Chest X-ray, AP view. Patient: 64 years old, sex M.
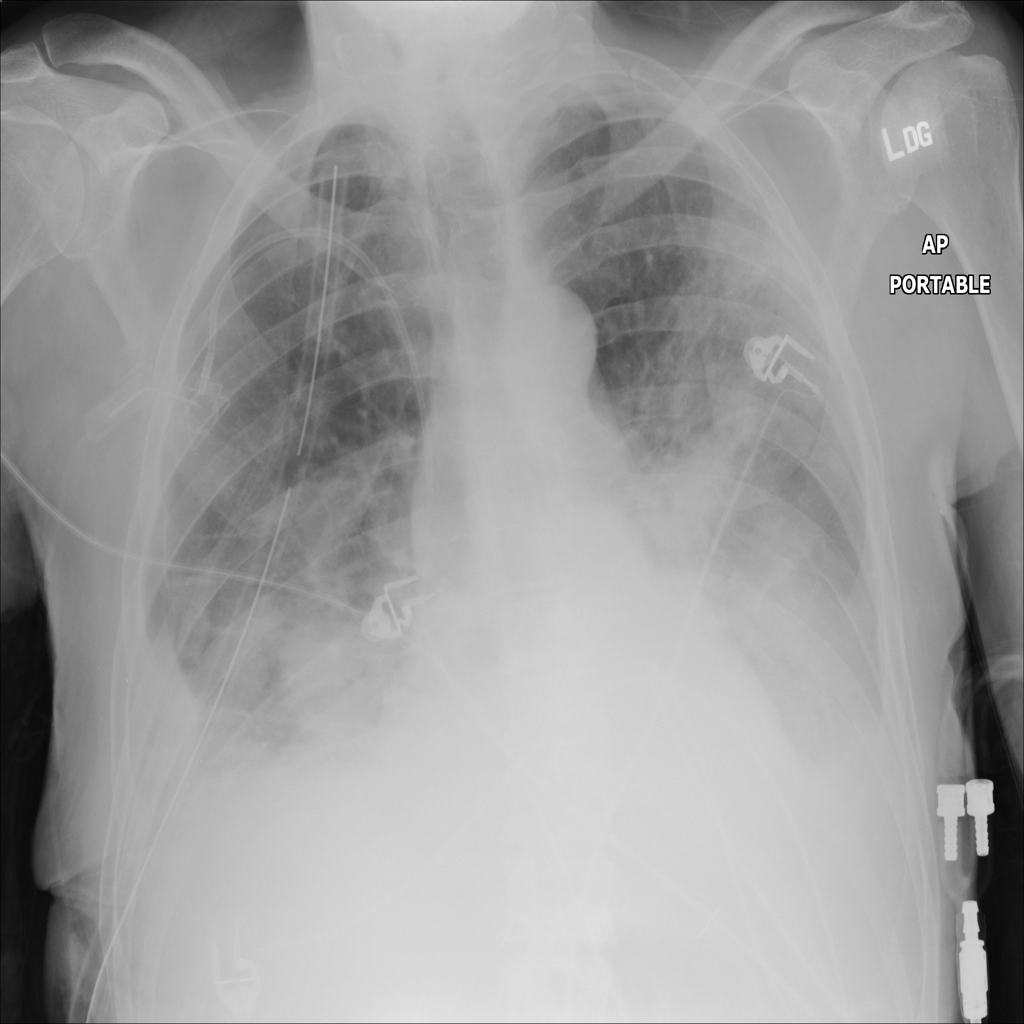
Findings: Atelectasis, Effusion, Infiltration, Pneumothorax